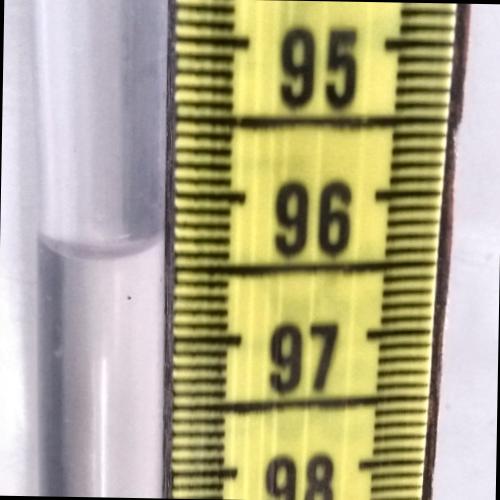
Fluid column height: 96.4 cm